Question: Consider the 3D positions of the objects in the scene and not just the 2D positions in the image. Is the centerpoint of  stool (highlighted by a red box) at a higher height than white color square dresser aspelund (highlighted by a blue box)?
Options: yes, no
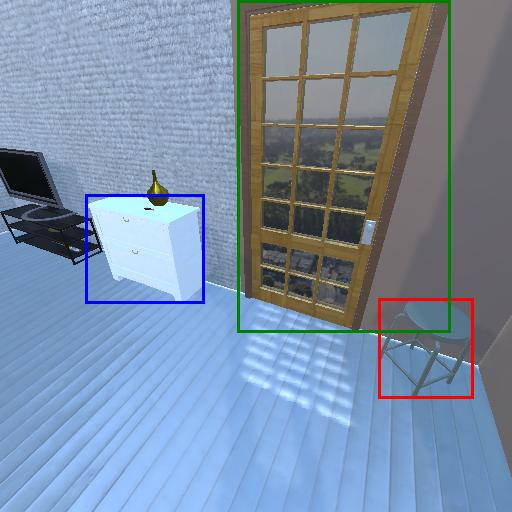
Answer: yes